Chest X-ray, PA view. Patient: 62 years old, sex M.
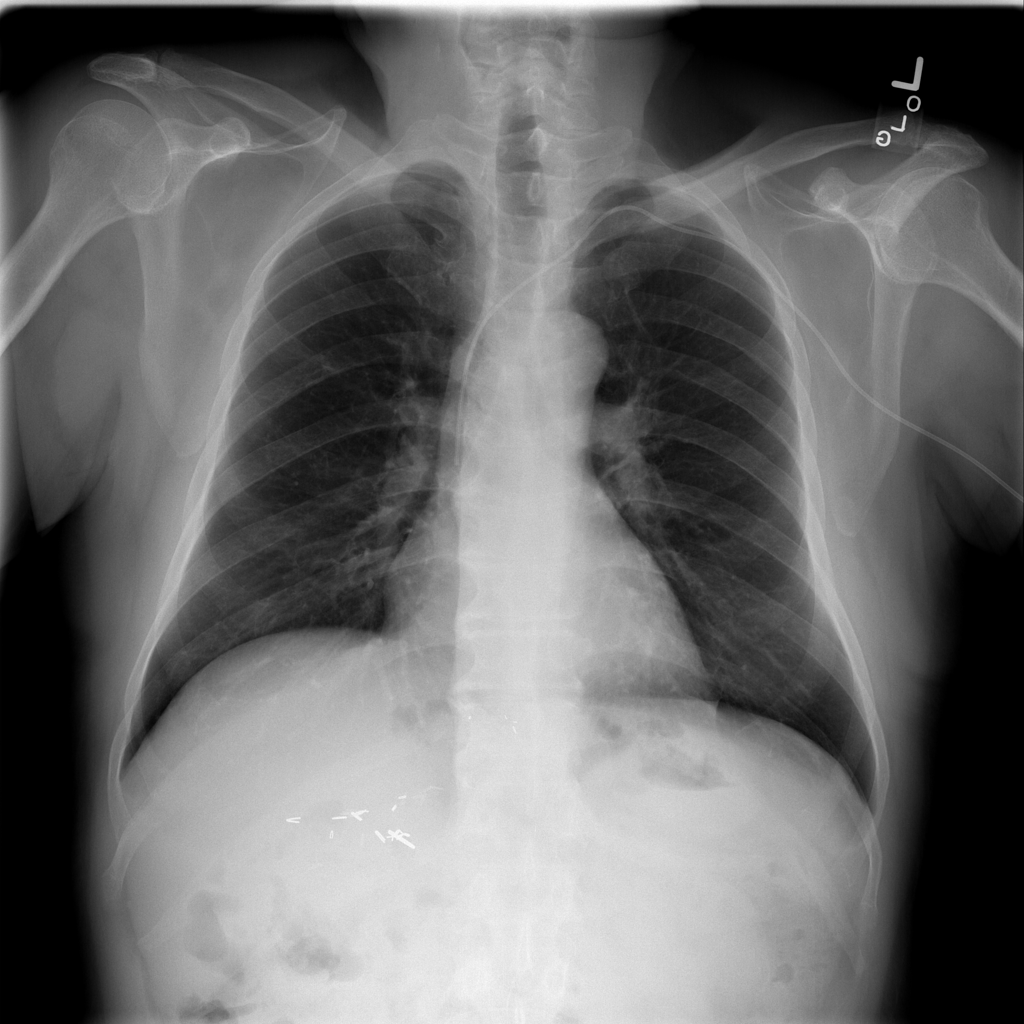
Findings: No Finding